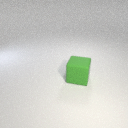
large green rubber cube